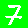
Digit: 7